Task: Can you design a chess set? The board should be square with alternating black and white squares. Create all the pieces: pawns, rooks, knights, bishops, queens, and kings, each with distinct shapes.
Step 1167:
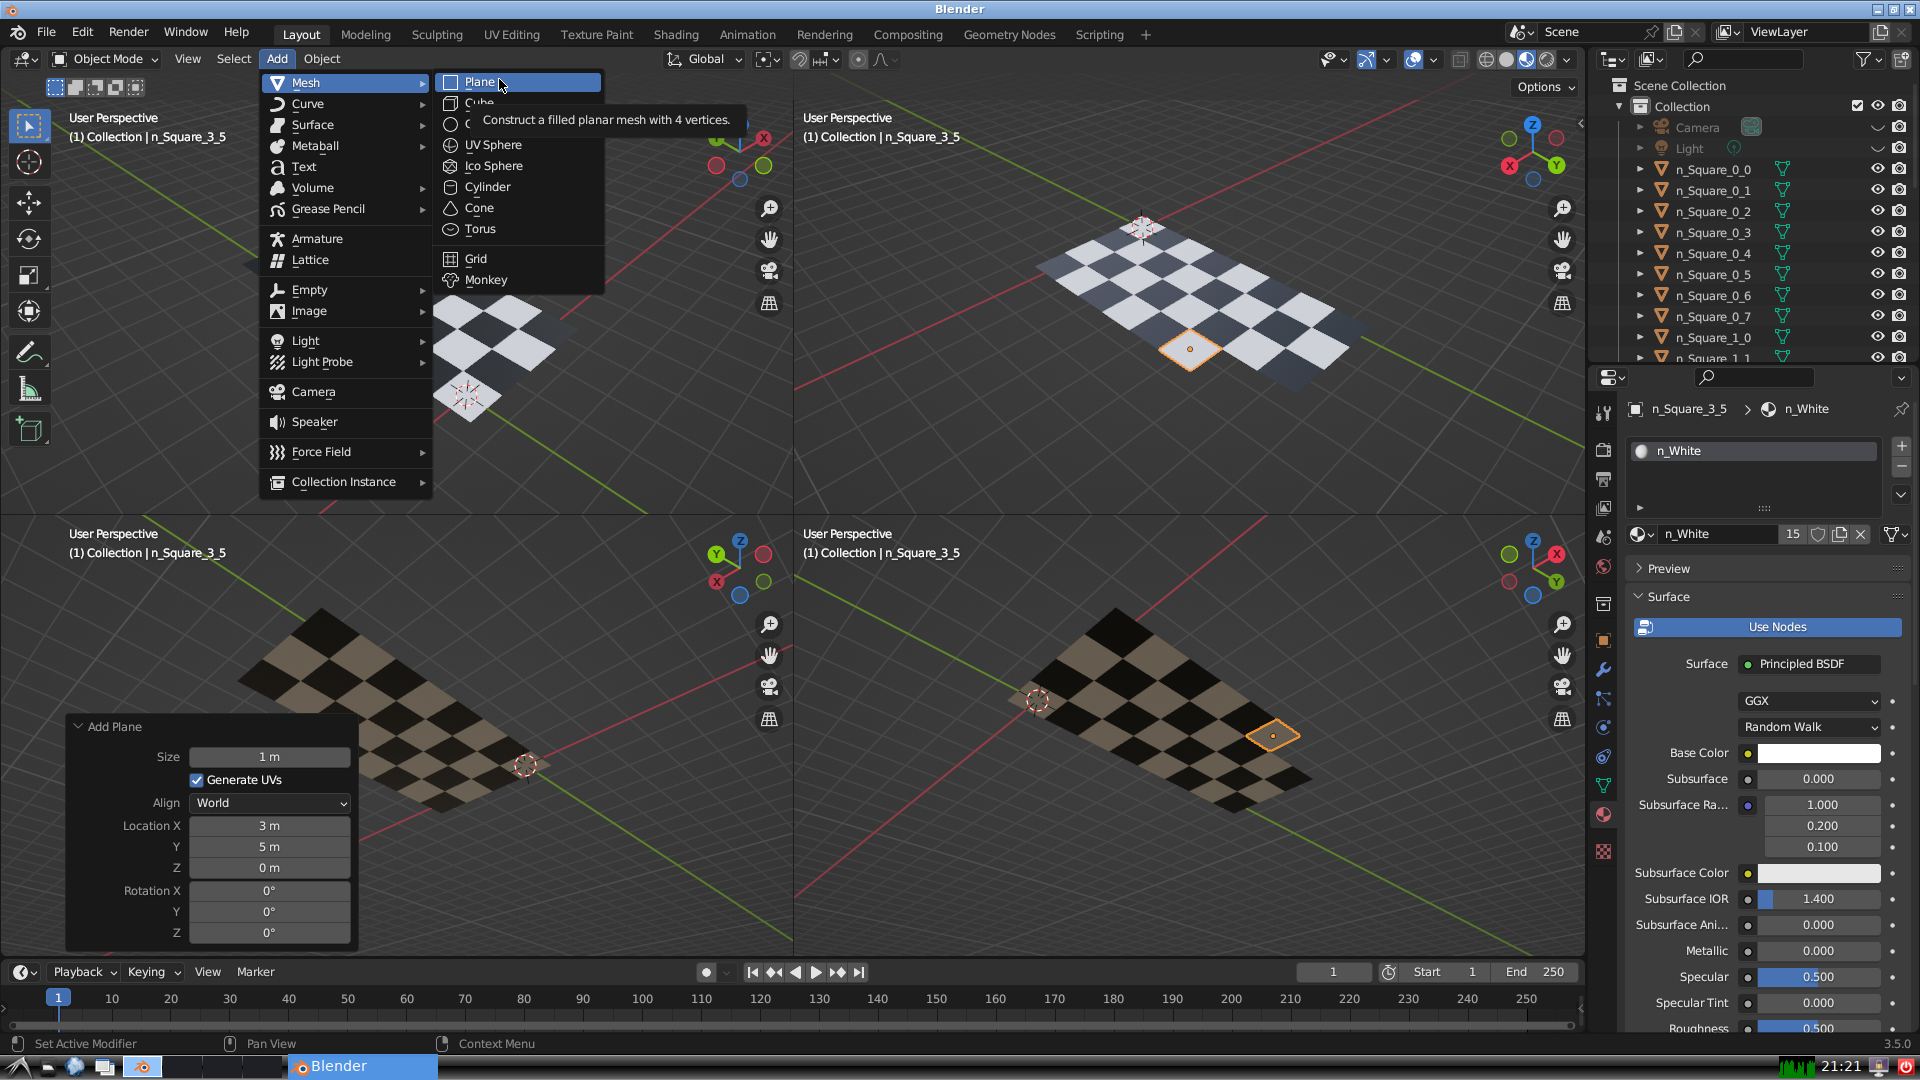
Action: click: no